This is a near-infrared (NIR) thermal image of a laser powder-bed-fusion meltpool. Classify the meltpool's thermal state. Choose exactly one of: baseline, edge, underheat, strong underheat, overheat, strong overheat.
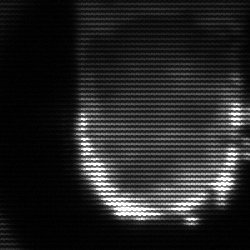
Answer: baseline